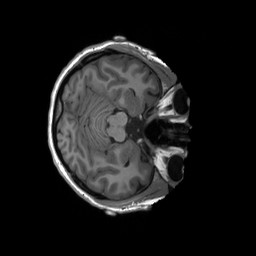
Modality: T1w
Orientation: axial
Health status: healthy
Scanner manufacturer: siemens
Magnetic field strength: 3 T
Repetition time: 2.3 s
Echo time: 0.00207 s